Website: crate-barrel
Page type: account-selection
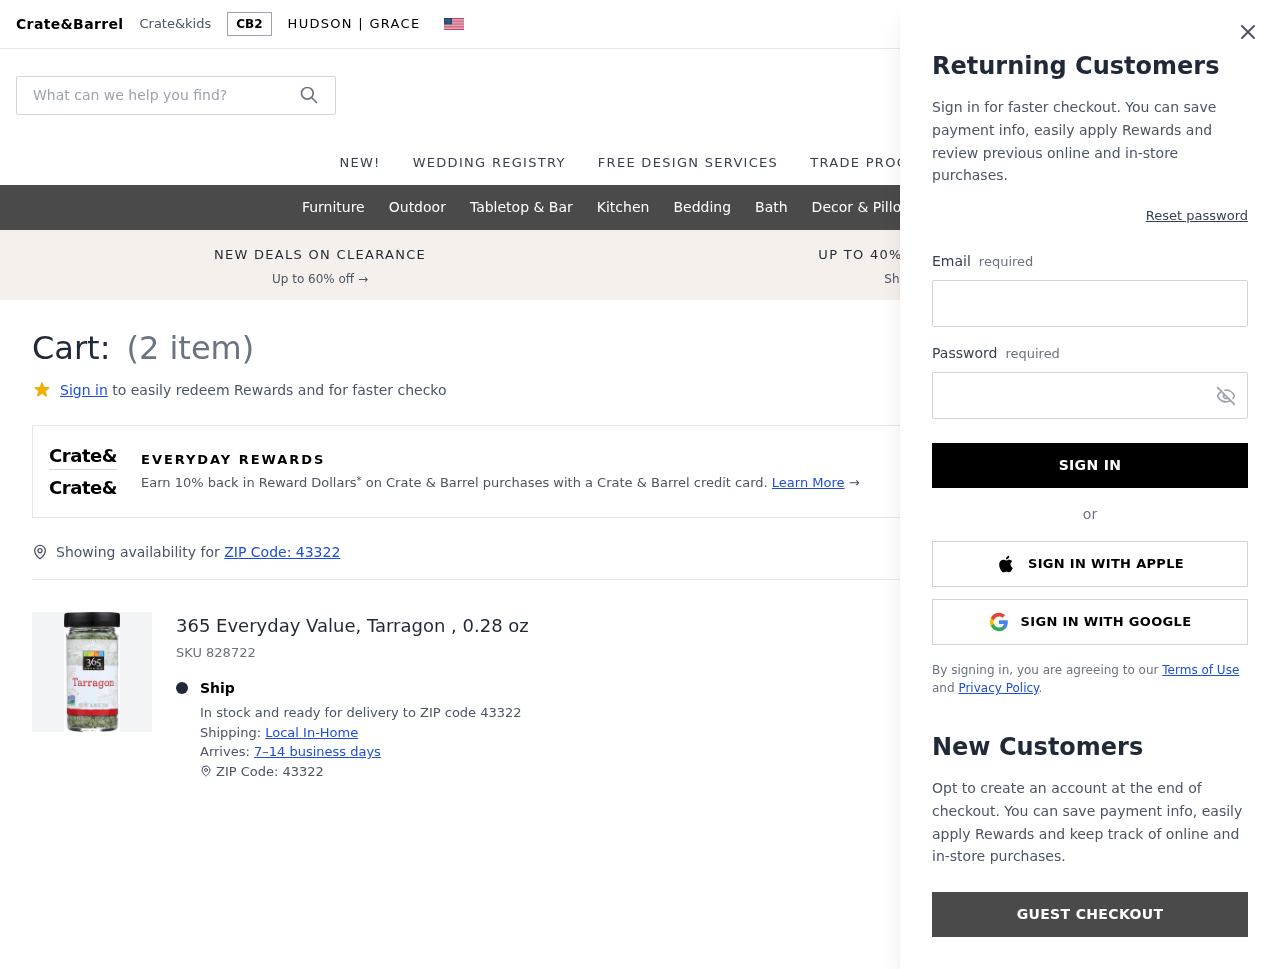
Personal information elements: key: PII_EMAIL
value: ymorgan@gmail.com
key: PII_POSTCODE
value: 43322
Product elements: key: PRODUCT1_NAME
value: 365 Everyday Value, Tarragon , 0.28 oz
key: PRODUCT1_QUANTITY
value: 2
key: PRODUCT1_SKU
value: SKU 828722
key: PRODUCT1_ORIGINAL_PRICE
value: $3.69
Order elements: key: ORDER_NUM_ITEMS
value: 2
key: ORDER_SUBTOTAL
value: $5.90
Search elements: key: HEADER_SEARCH
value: What can we help you find?